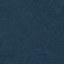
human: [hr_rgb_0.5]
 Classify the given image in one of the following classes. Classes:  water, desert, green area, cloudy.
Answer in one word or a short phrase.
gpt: green area